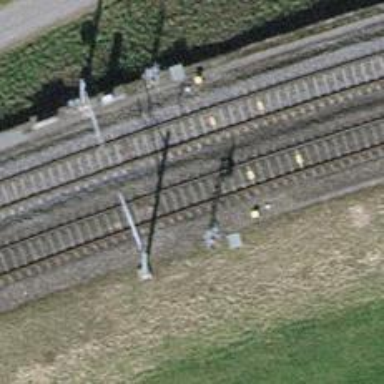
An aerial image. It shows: Railway signal.